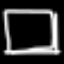
Label: square